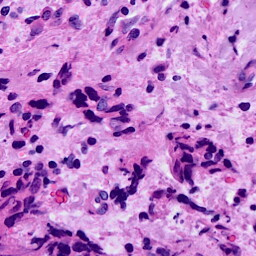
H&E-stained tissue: Breast